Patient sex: M
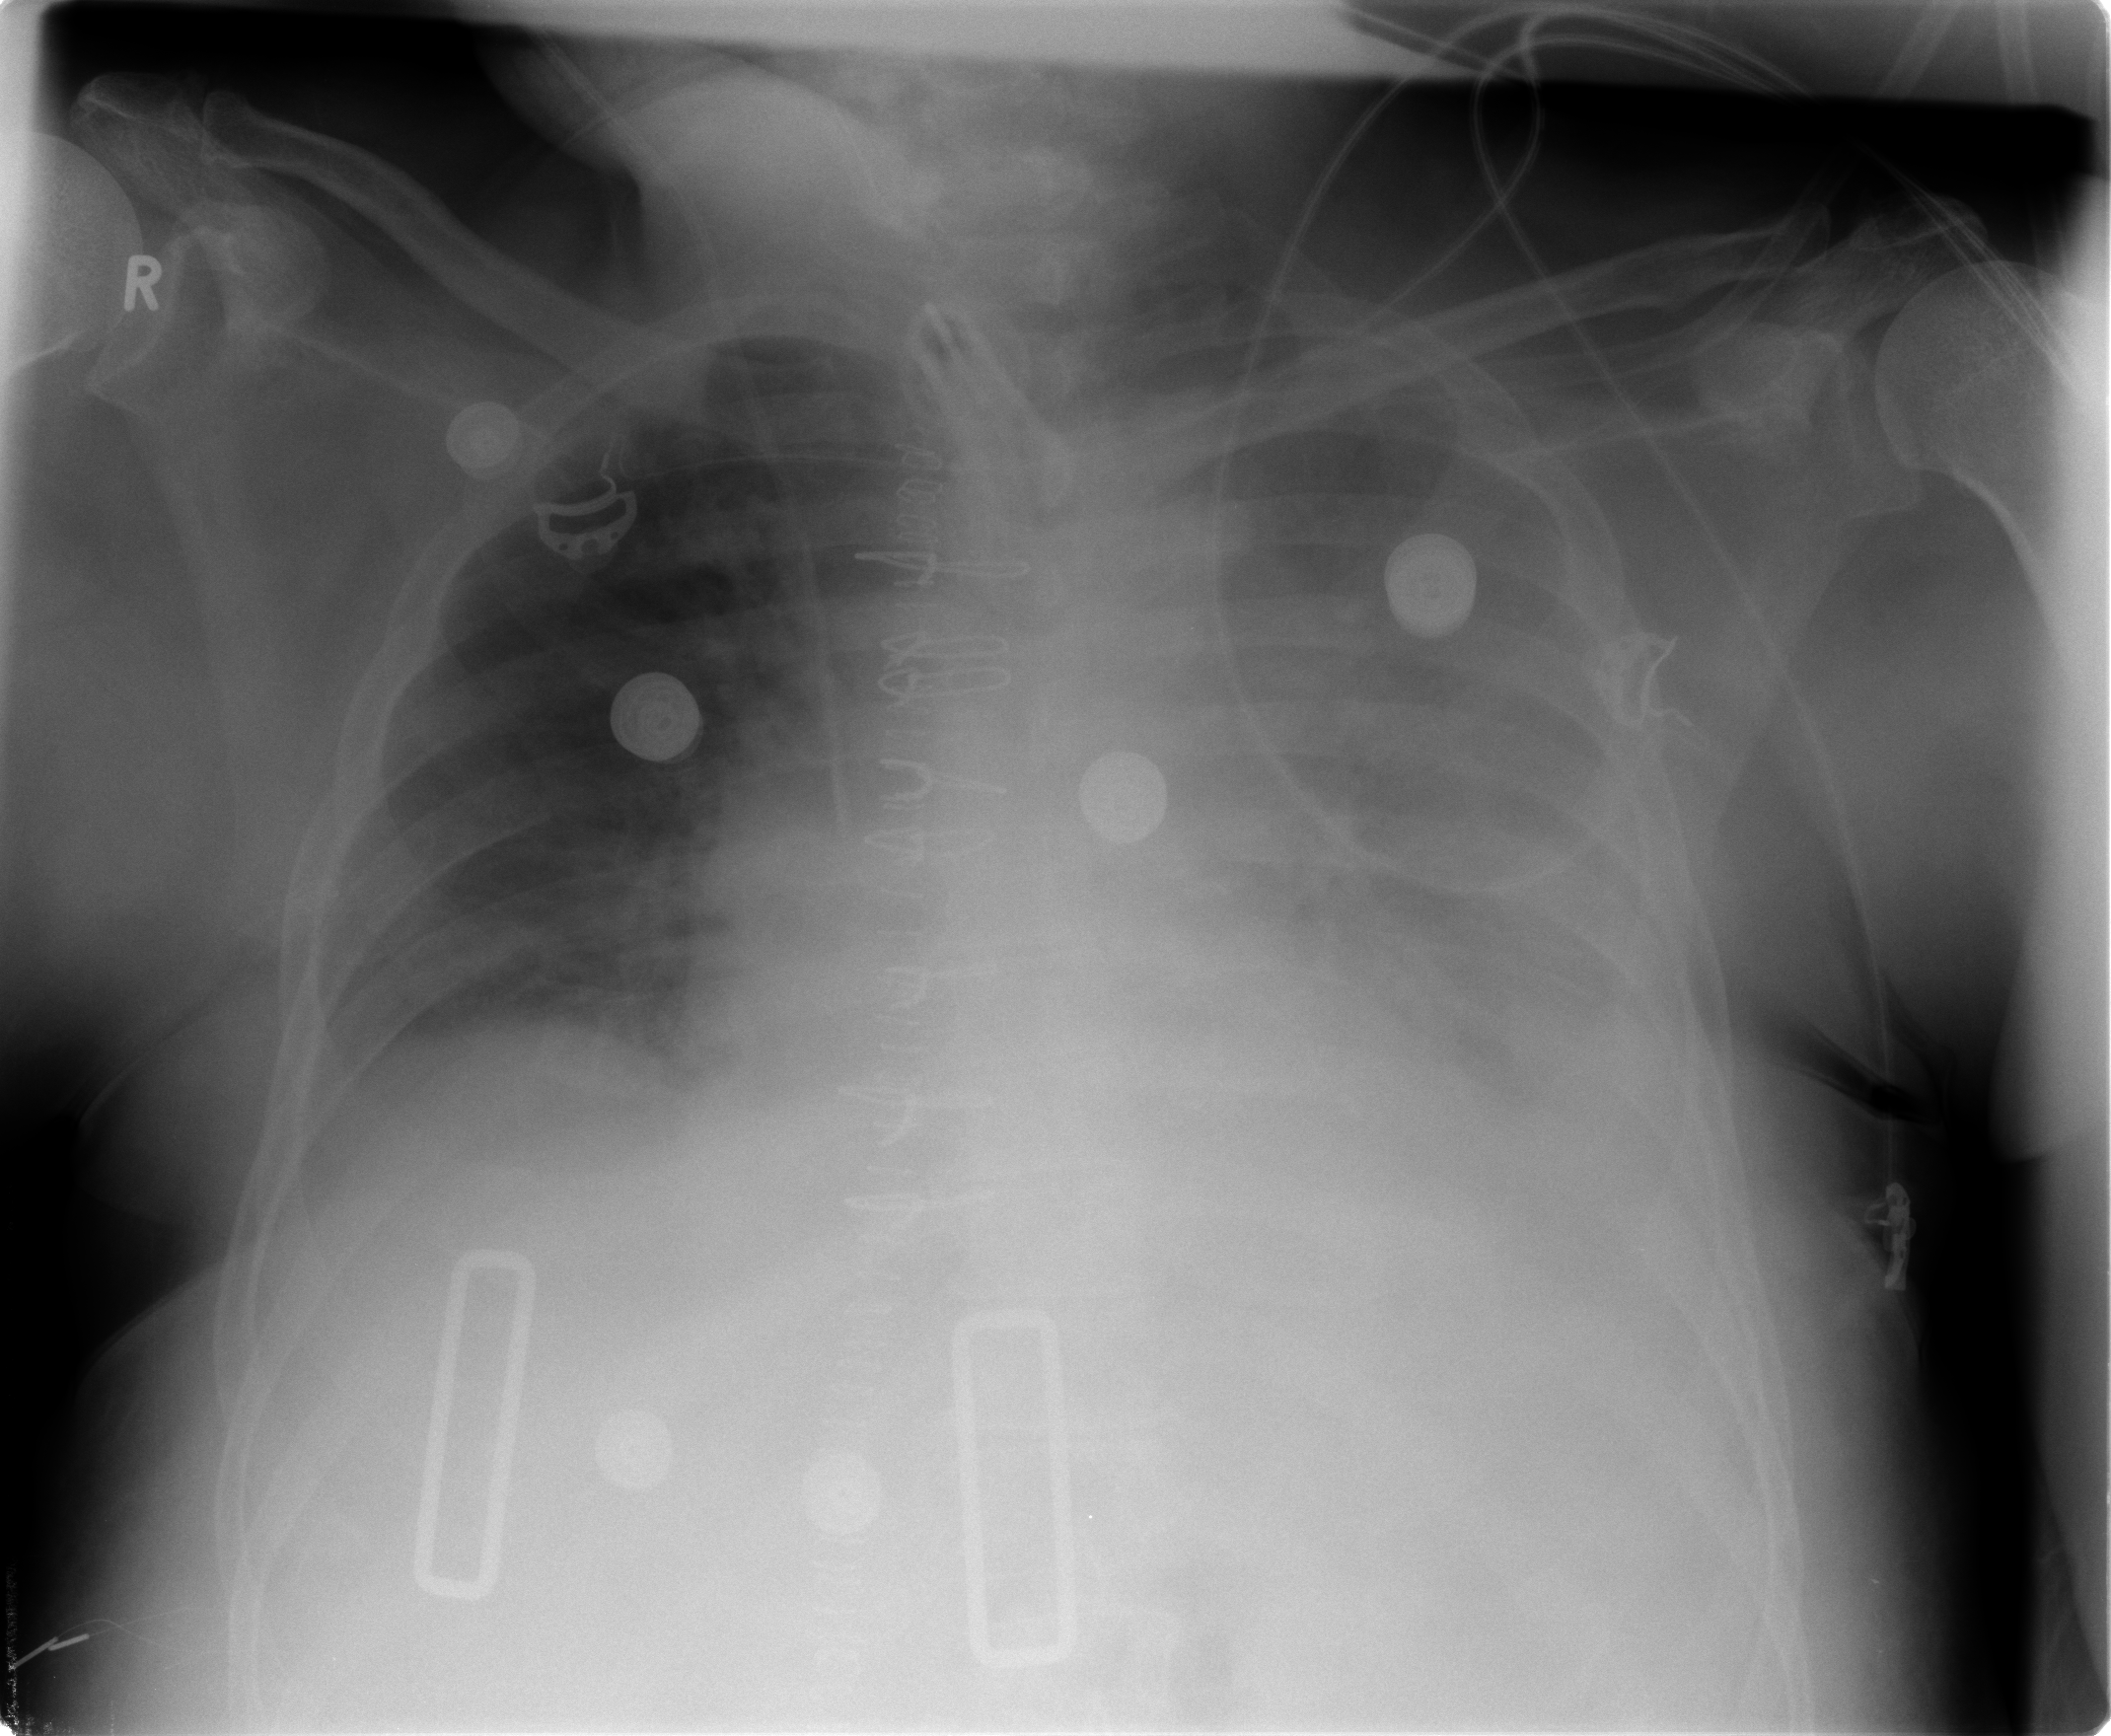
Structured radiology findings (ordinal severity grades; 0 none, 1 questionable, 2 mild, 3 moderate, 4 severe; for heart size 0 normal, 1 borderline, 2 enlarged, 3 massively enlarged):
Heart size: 1
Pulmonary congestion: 2
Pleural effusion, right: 2
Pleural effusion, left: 3
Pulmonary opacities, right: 0
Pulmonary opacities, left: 0
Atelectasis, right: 2
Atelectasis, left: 2